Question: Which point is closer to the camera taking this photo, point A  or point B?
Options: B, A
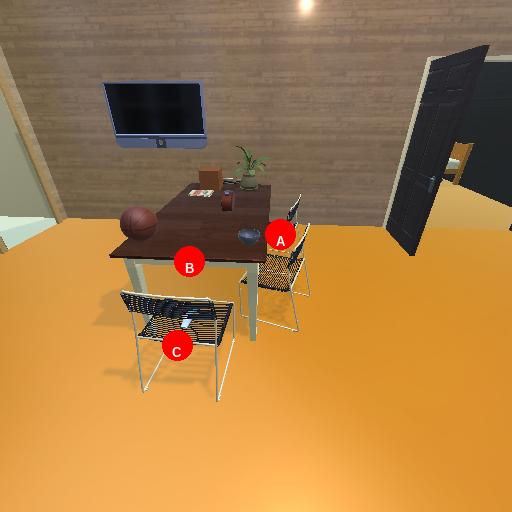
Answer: B